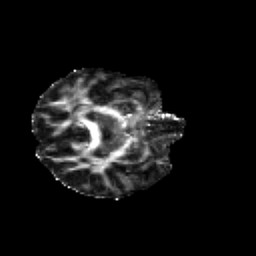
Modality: FA
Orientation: axial
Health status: healthy
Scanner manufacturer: siemens
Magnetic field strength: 3 T
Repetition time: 12 s
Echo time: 0.092 s